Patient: sex F, age 65
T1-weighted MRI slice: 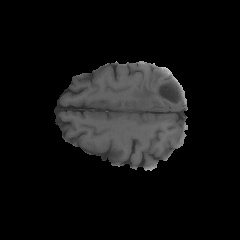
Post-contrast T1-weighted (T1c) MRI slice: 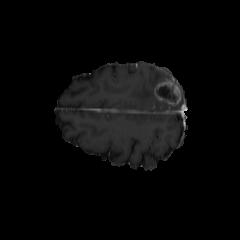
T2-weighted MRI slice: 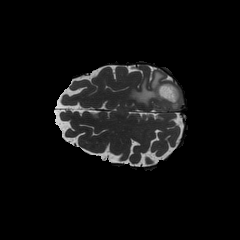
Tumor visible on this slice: yes
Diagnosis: Glioblastoma, IDH-wildtype
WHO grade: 4